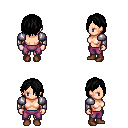
a pixel art fantasy rpg character, female body template, human, light skin, steel arm armor, magenta pants, black bangs hairstyle, brown shoes, four views (front, back, left, right), 2x2 character sprite sheet, small pixel art, hard edges, no anti-aliasing